Field crop: maize
Growth stage: 2
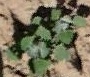
Species: chenopodium